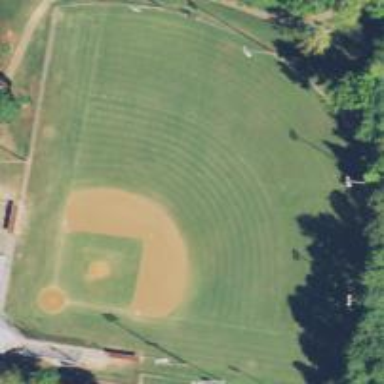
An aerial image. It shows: Baseball pitch for leisure land.